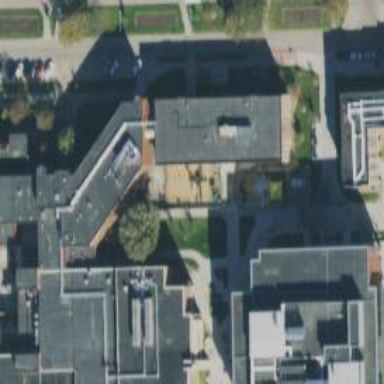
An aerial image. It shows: University building.